Interaction volume radius: 10 \u00c5
Interaction volume height: 15 \u00c5
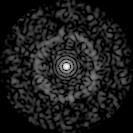
Disorder parameter: 0.8438